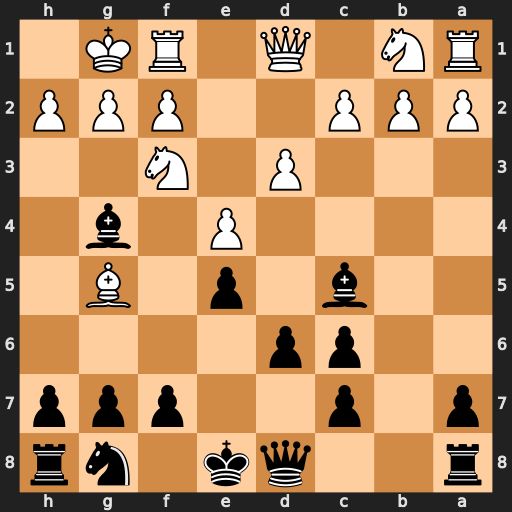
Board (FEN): r2qk1nr/p1p2ppp/2pp4/2b1p1B1/4P1b1/3P1N2/PPP2PPP/RN1Q1RK1
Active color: b
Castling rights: kq
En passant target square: -
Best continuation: Bxf3 Bxd8 Bxd1